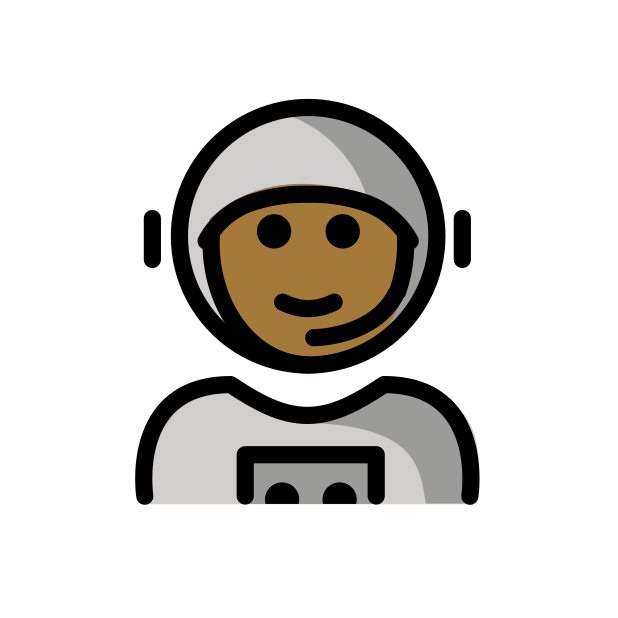
man astronaut: medium-dark skin tone